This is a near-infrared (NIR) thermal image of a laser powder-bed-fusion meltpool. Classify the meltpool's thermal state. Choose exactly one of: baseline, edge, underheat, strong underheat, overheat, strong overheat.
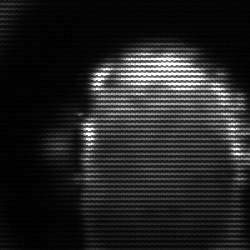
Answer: baseline